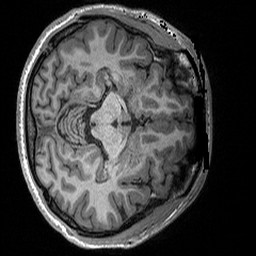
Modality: T1w
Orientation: axial
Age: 22
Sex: male
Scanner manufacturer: siemens
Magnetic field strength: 3 T
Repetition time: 2.3 s
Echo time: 0.00298 s